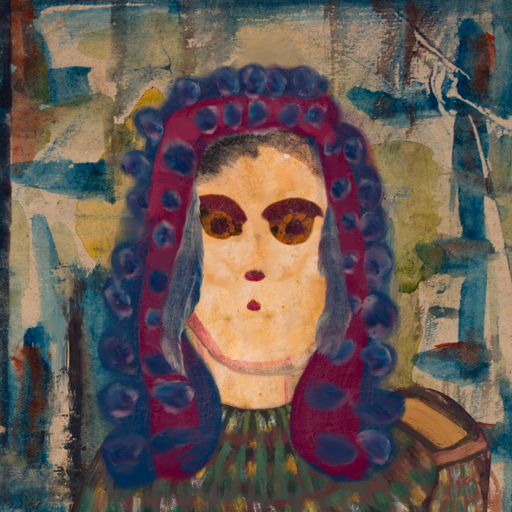
Background: Orphan, Head And Neck Front: Childish, Face Front: Doll, Bust: After_Raid, Hair Front: Hill_Girl, Head Accessory: Blank, Second Necklace: Blank, Necklace: Blank, Baby: Blank